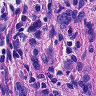
Metastatic tissue present: yes